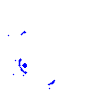
Particle: pion